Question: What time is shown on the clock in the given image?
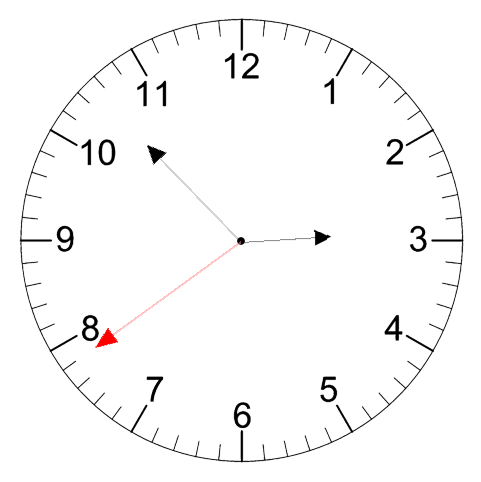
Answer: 02:52:39